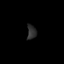
Tissue: prostate
Cell type: T cells
Senescence score: 0.1805
Nuclear area (px): 130
Mean DAPI intensity: 44.762